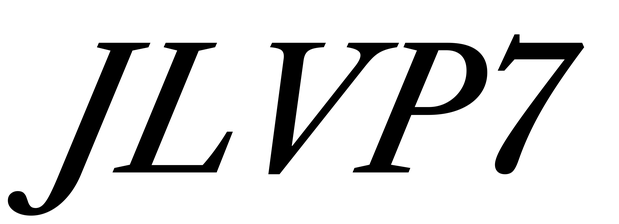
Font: LibreCaslonText-Italic_Medium_Italic